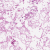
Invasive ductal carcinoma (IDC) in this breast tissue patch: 0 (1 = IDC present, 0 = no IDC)